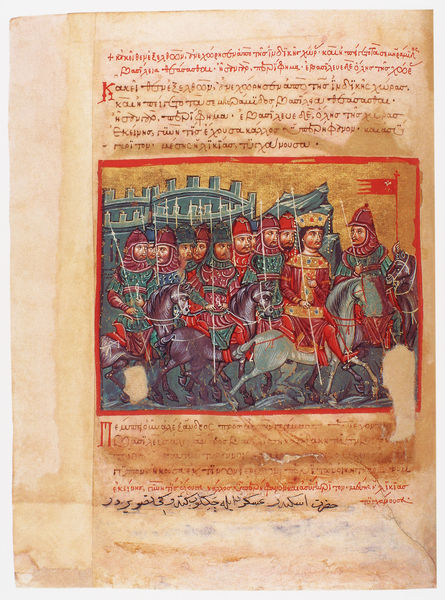
Titel: Der griechische Alexanderroman
Institution: Venedig, Hellenic Institute Codex Gr. 5
Schlagwörter: berg, blau, grün, männer, zeichnung, rot, schloss, gold, pferd, pferde, reiter, reiten, schrift, papier, fahne, flagge, banner, krieg, könig, soldaten, zinnen, buch, burg, druck, schwerter, text, helm, ritter, armee, wimpel, buchdruck, buchseite, wappen, arabisch, kreuzzug, lanzen, speere, handschrift, galopp, buchmalerei, untertanen, heiliger krieg, wafffen